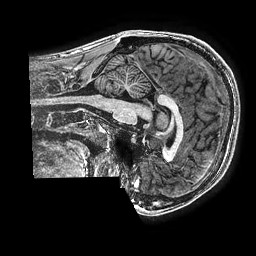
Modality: T1w
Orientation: sagittal
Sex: male
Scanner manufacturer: ge
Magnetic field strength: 3 T
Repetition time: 0.007644 s
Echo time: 0.003468 s